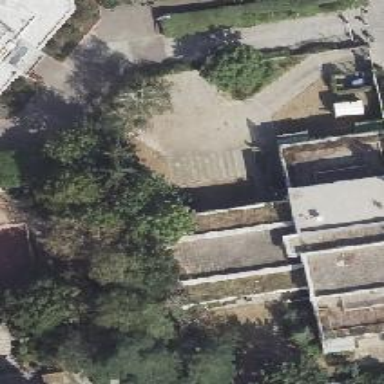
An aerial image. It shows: Civic building with flat roof.